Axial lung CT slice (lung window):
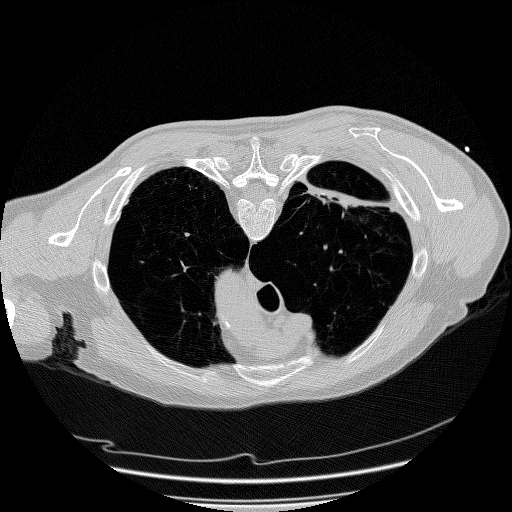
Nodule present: no